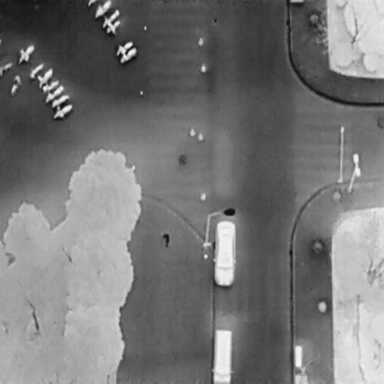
There are two Cars in the infrared image.